Question: I've got a UICollectionView. With some cells inside with a white background color. I've set the selectedBackgroundView to a basic purple view.
My CollectionView has a constraint with a height of 0 and when I hit a button I update the constraint to 80. When I'm doing that, during the animation i can see the purple background on the screen until the end on the animation and i cannot understand why or how prevent this ?
Everything else working fine, it's just a "visual" bug.
Any suggestion about how to fix this ?
Gif of the bug where you can see the purple appearing during the animation

Here is my cell construction if it can be of any help :
'''
func collectionView(collectionView: UICollectionView, cellForItemAtIndexPath indexPath: NSIndexPath) -> UICollectionViewCell {
var cell = collectionView.dequeueReusableCellWithReuseIdentifier("WidgetMenuCellIdentifier", forIndexPath: indexPath) as UICollectionViewCell
cell.removeSubviews()
// some code setup
cell.selectedBackgroundView = UIView()
cell.selectedBackgroundView.backgroundColor = UIColor.purpleColor()
return cell
}
'''
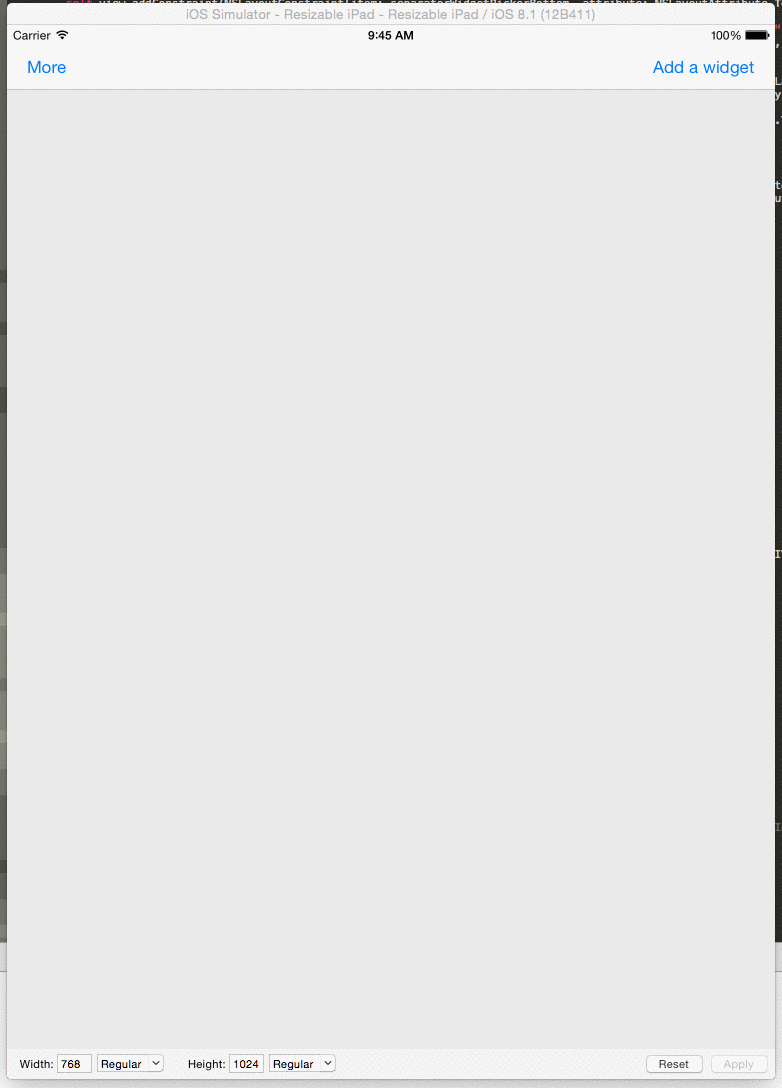
Answer: 1. Subclass your UICollectionViewCell
2. Do func collectionView(collectionView: UICollectionView, cellForItemAtIndexPath indexPath: NSIndexPath) -> UICollectionViewCell {
// your code
cell.selectedBackgroundView.hidden = true
return cell
}
3. Then in your subclass : override var selected:Bool {
willSet {
self.selectedBackgroundView.hidden = false
}
}
It should work.